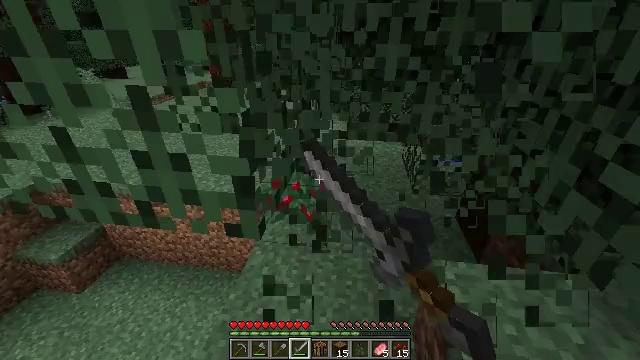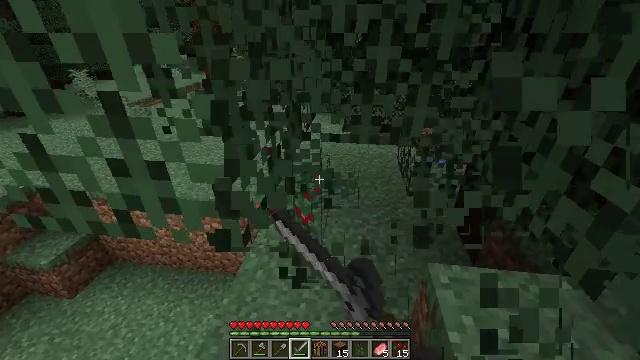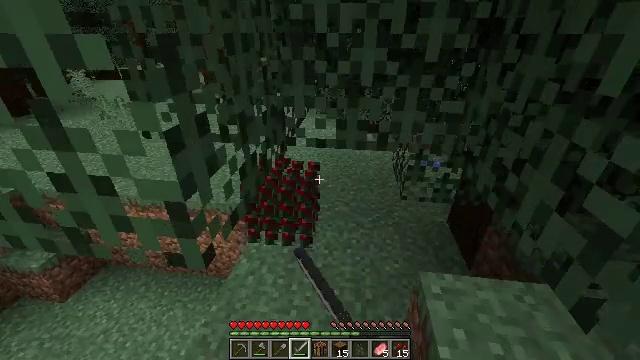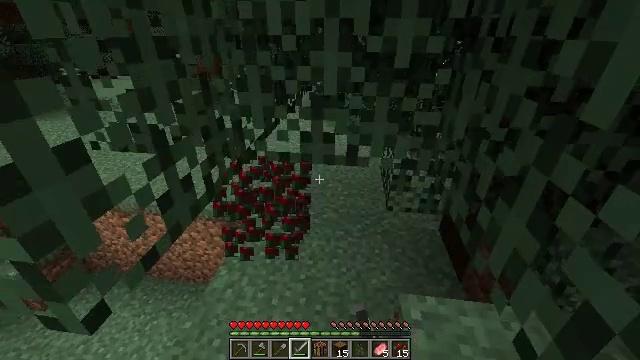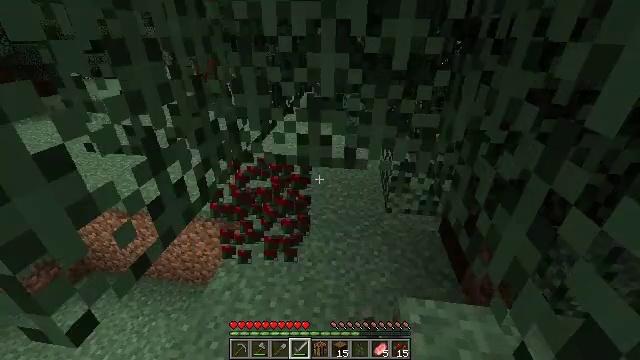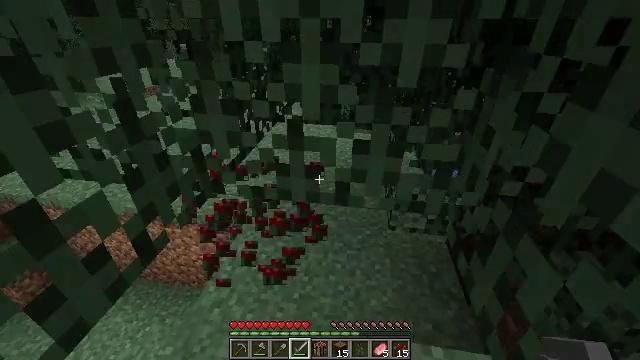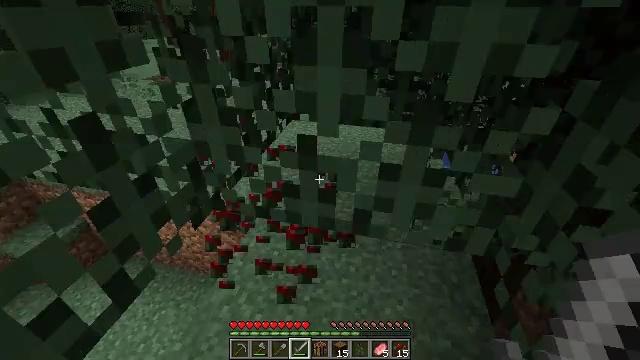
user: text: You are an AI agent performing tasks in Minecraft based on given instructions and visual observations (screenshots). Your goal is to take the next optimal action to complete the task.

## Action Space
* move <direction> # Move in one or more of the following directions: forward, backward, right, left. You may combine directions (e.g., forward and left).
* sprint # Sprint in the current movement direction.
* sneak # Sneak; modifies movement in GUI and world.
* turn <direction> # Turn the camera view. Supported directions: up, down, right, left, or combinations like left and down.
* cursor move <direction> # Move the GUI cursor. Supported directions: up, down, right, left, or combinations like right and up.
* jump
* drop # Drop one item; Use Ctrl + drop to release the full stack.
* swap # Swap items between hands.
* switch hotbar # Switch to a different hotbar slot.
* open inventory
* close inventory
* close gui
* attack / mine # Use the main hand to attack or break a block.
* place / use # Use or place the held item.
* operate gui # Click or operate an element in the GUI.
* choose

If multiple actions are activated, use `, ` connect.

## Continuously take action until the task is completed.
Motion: motion action
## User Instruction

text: Gather sweet berries from the bush.
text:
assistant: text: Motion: move forward and move right, attack / mine
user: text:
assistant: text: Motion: move forward and move right, attack / mine
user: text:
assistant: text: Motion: move forward and move right, attack / mine
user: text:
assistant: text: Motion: move forward
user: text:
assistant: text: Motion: move forward, turn left and down
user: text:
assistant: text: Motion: move forward, turn left and down
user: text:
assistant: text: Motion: no_op